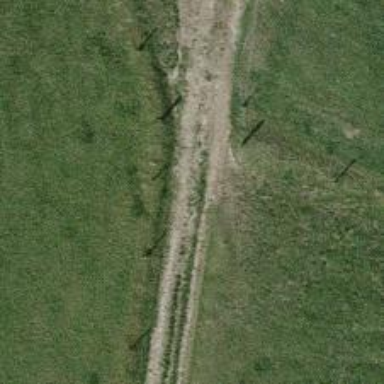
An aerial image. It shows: Dirt track road with grade 4 track type.